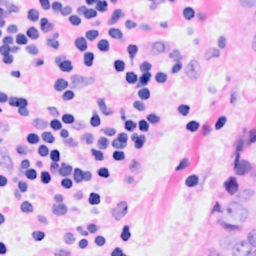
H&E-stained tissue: Breast